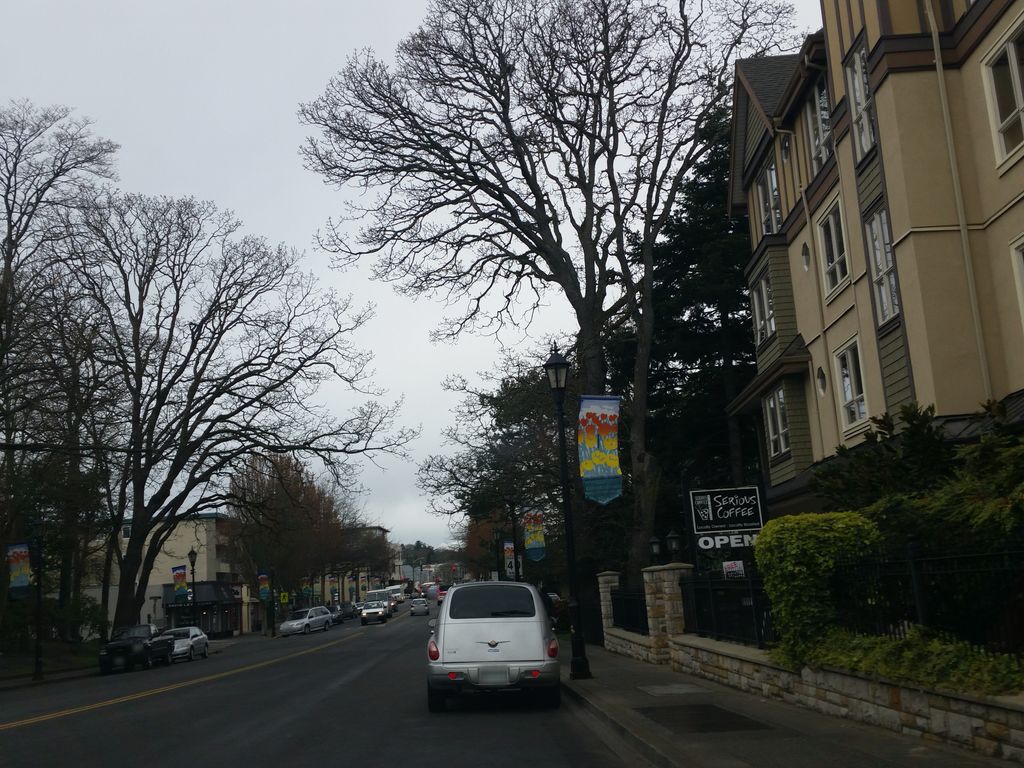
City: victoria